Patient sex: M
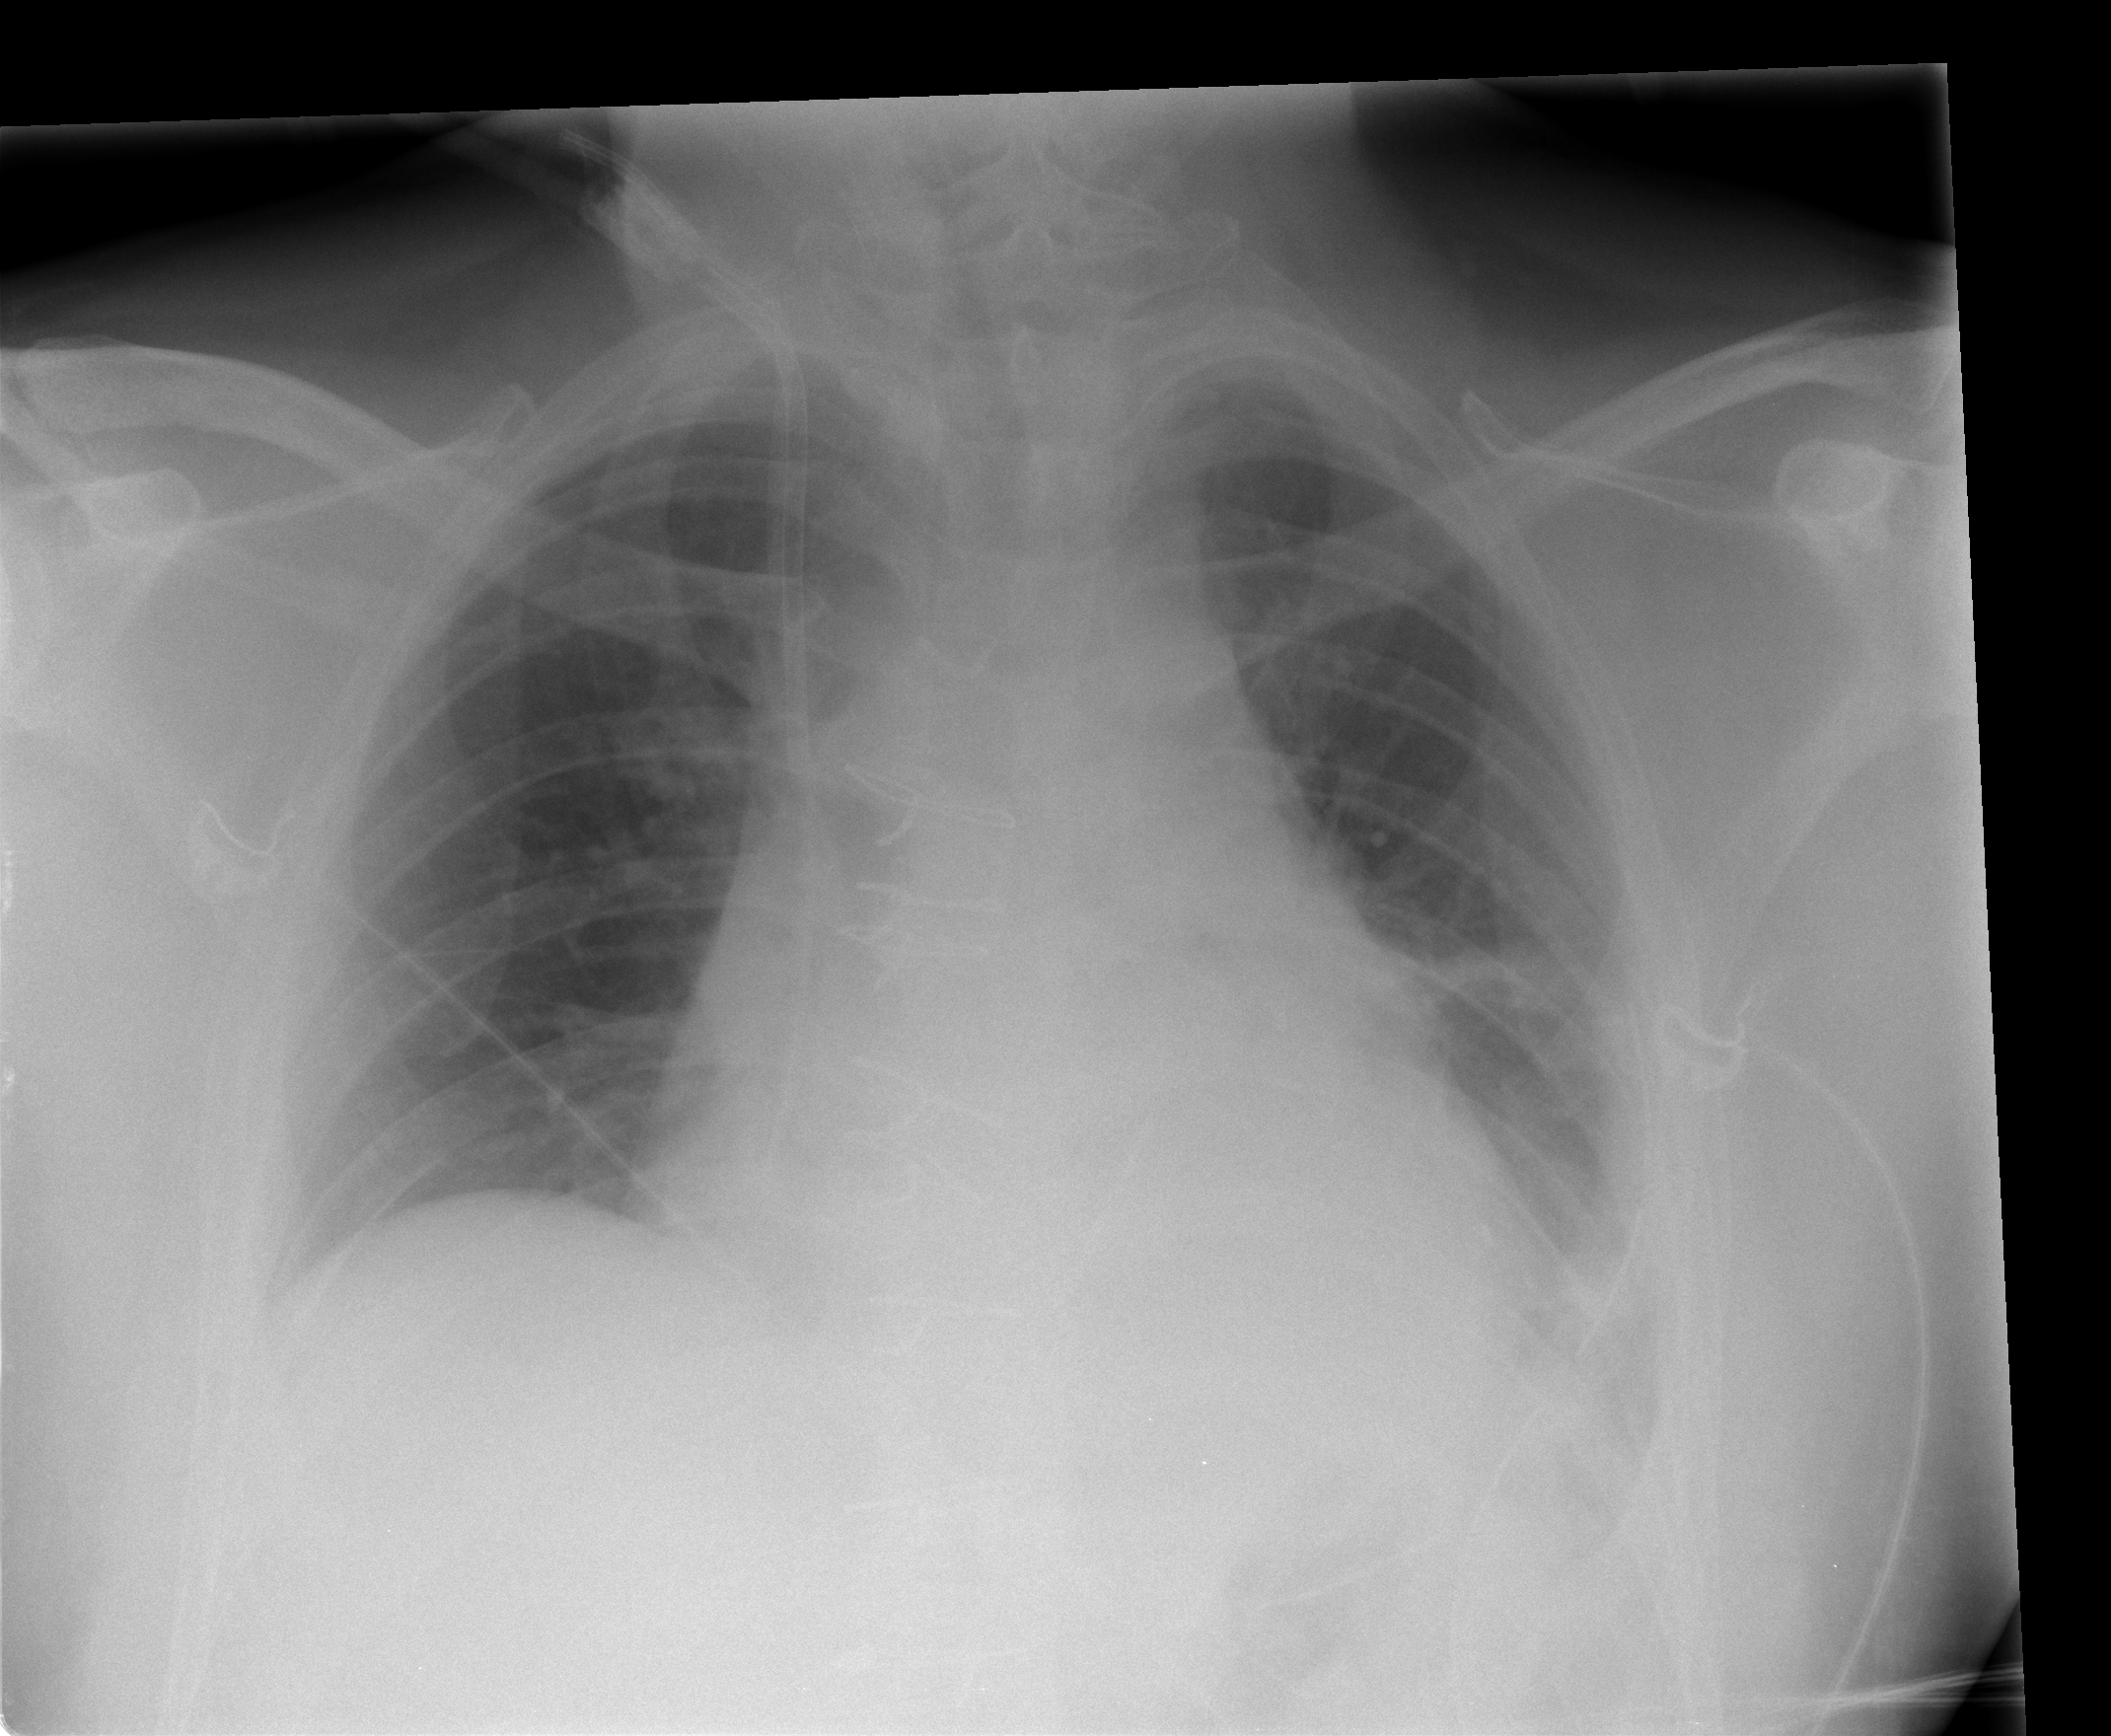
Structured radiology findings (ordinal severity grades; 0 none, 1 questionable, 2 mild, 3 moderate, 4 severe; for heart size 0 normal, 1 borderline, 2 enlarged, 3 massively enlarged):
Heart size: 2
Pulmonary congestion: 0
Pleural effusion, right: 0
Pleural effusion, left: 2
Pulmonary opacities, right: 0
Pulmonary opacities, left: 1
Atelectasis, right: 0
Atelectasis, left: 2